Question: I am designing an iOS app with 10 main UIViewControllers in it. Each representing a different section of the app. Its basically for a company and shows info about the company.
One of the things I am doing on bottom section of the app (in all the different view controllers) is displaying a UIView which contains a map. This map shows a certain location.
Now it works, but the problem I have is that I have 10 copies of the same code and 10 copies of the same UIView.
Is there anyway I could make a small view controller with one class attached to it that would handle the map and then just create an instance of the view controller in all my 10 view controllers in my app?
I hope my question makes sense. Basically I want to know how I can go about reusing ONE UIView in all 10 of my ViewControllers. So I can just call it or something and it appears.

Thanks, Dan.
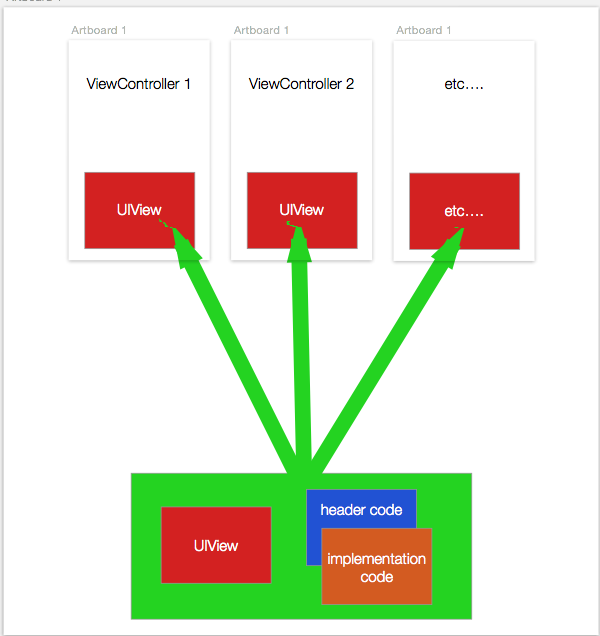
Answer: View controllers can contain other view controllers. You can either use a container view in a storyboard or setup the relationship programmatically (see: <URL>.
The storyboard container view is easiest, but the programmatic solution isn't too bad.
'''
- (void)displayContentController:(UIViewController *)content
{
[self addChildViewController:content];
content.view.frame = [self frameForContentController];
// NOTE: You could also add it to any subview of self.view.
[self.view addSubview:content.view];
[content didMoveToParentViewController:self];
}
- (CGRect)frameForContentController
{
return CGRectMake(...);
}
- (void)viewDidLoad
{
...
MyMapViewController *mapViewController = ...;
[self displayContentController:mapViewController];
...
}
- (void)dismissContentController:(UIViewController *)content
{
[content willMoveToParentViewController:nil];
[content.view removeFromSuperview];
[content removeFromParentViewController];
}
'''
---
Final Note: Have each parent view create its own instance of the map view controller. Resist the temptation to reuse an instance of the map view controller between parents.
---
> So lets say I had 2 of the same view controllers open at once and they both were displaying the same imported viewcontroller then it wouldn't work right?
You can't do this. An instance of a view controller can only have 1 parent view controller. Create separate instances for each use.
> So if I create different instances, I can reuse the same view lets say 5 times in one view?
Yes, if you create different instances, you can put as many as you need on a view.
Let me be clear, an instance is a distinct memory location created using a constructor.
'''
MyMapViewController *mapViewController1 = [[MyMapViewController alloc] initWithNibName:@"MyMapViewController" bundle:nil];
MyMapViewController *mapViewController2 = [[MyMapViewController alloc] initWithNibName:@"MyMapViewController" bundle:nil];
'''
or
'''
MyMapViewController *mapViewController1 = [self.storyboard instantiateViewControllerWithIdentifier:@"MapViewController"];
MyMapViewController *mapViewController2 = [self.storyboard instantiateViewControllerWithIdentifier:@"MapViewController"];
'''
---
Updated to demonstrate dismissing a container view controller.
---
Here is a method for a child view controller, so it can use to dismiss itself.
'''
- (void)dismissFromParentViewController
{
[self willMoveToParentViewController:nil];
[self.view removeFromSuperview];
[self removeFromParentViewController];
}
'''